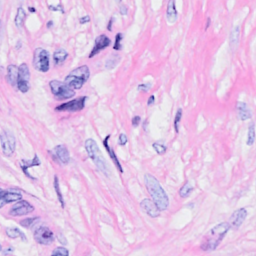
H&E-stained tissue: Breast